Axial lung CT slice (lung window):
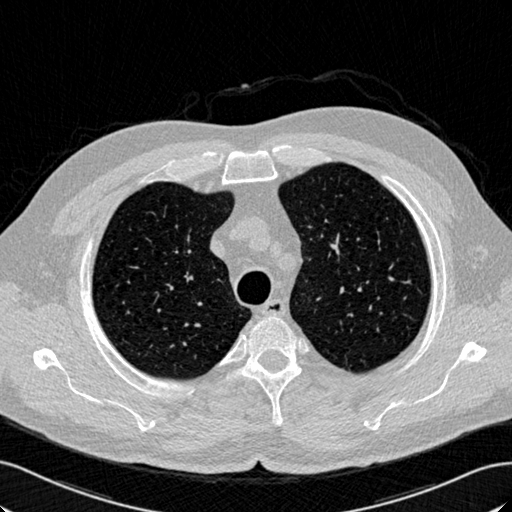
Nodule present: no